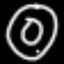
Label: donut